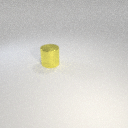
large yellow metal cylinder